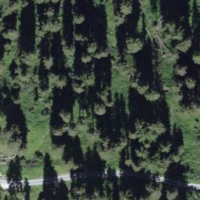
EUNIS habitat code: 44
Species observed at this site:
Pyrrhula pyrrhula